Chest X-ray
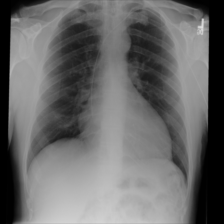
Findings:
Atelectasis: negative
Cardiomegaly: negative
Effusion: negative
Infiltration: negative
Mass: negative
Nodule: negative
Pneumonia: negative
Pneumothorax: negative
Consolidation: negative
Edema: negative
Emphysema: negative
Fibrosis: negative
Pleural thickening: negative
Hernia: negative